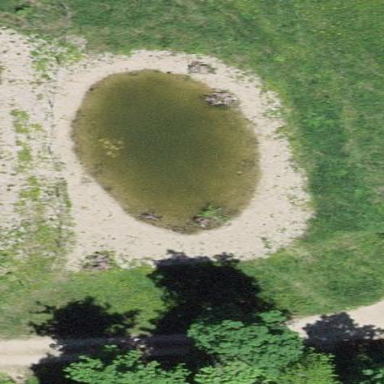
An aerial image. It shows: Peaceful pond surrounded by nature.